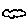
Label: cloud